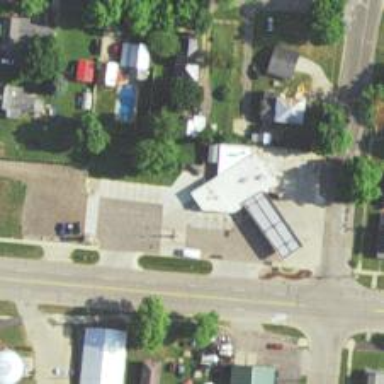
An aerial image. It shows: Convenience shop.